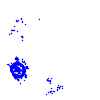
Particle: electron